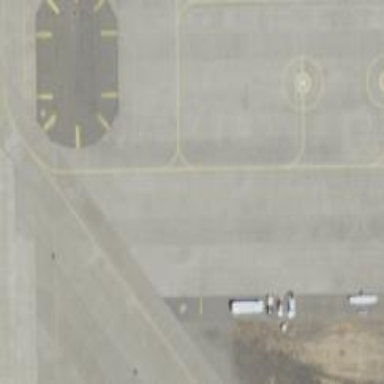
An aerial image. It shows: View of taxiway at the airport.